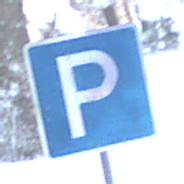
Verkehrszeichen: Parken
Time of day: MorningAfternoon
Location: Outdoor (Nature)
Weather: Clear
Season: Winter
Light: Natural